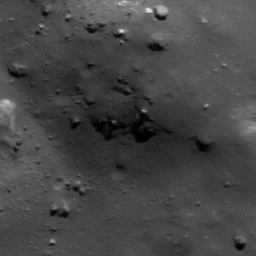
Pit: Tycho 17b
Host crater: Tycho
Host type: impact_melt
Lunar coordinates: latitude -43.079, longitude 348.243